Question: trying to set these two columns to have 50% width each but the colgroup is ignored in IE7, can anyone suggest an approach to solve this issue?
'''
<table id="briefEquationBuilder" class="fullWidthTable">
<colgroup>
<col span="1" align="left" style="width:50%">
<col span="1" style="background-color:yellow">
</colgroup>
'''

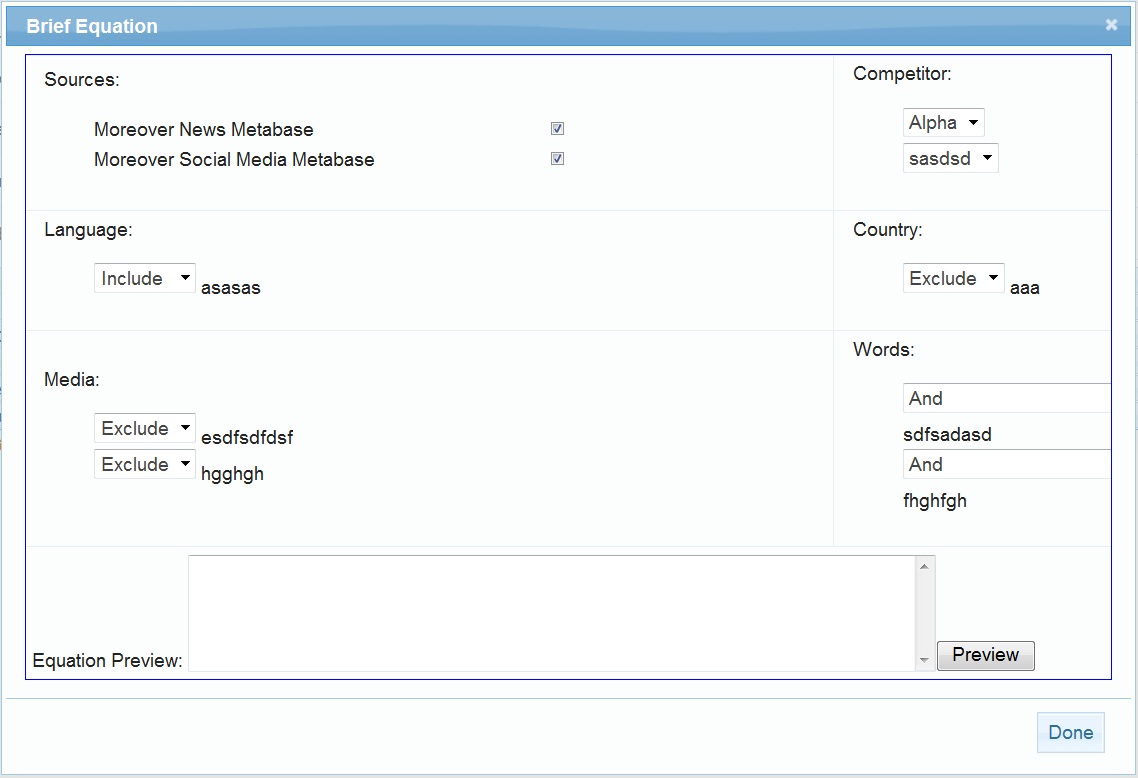
Answer: You can set it up like this:
'''
<table id="briefEquationBuilder" class="fullWidthTable">
<colgroup class="yours">
<col/><col/>
</colgroup>
<tr>
<td colspan="2">copy</td>
</tr>
</table>
'''
But........Why not use ?
colgroup has little support base on this:
<URL>